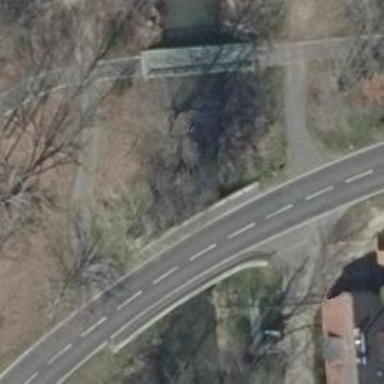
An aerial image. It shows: Secondary road with asphalt surface passing over bridge.